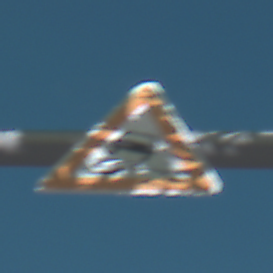
Verkehrszeichen: SchleuderOderRutschgefahr
Umgebung: Outdoor, RoadRail
Tageszeit: SunriseSunset
Wetter: PartlyCloudy
Licht: Natural
Jahreszeit: NotSpecified
Kontrast: HighContrast